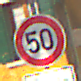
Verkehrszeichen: Geschwindigkeit50
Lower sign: HinweisDurchVerbaleAngabe8
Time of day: MorningAfternoon
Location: Outdoor (Urban)
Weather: Clear
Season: NotSpecified
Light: Natural